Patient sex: F
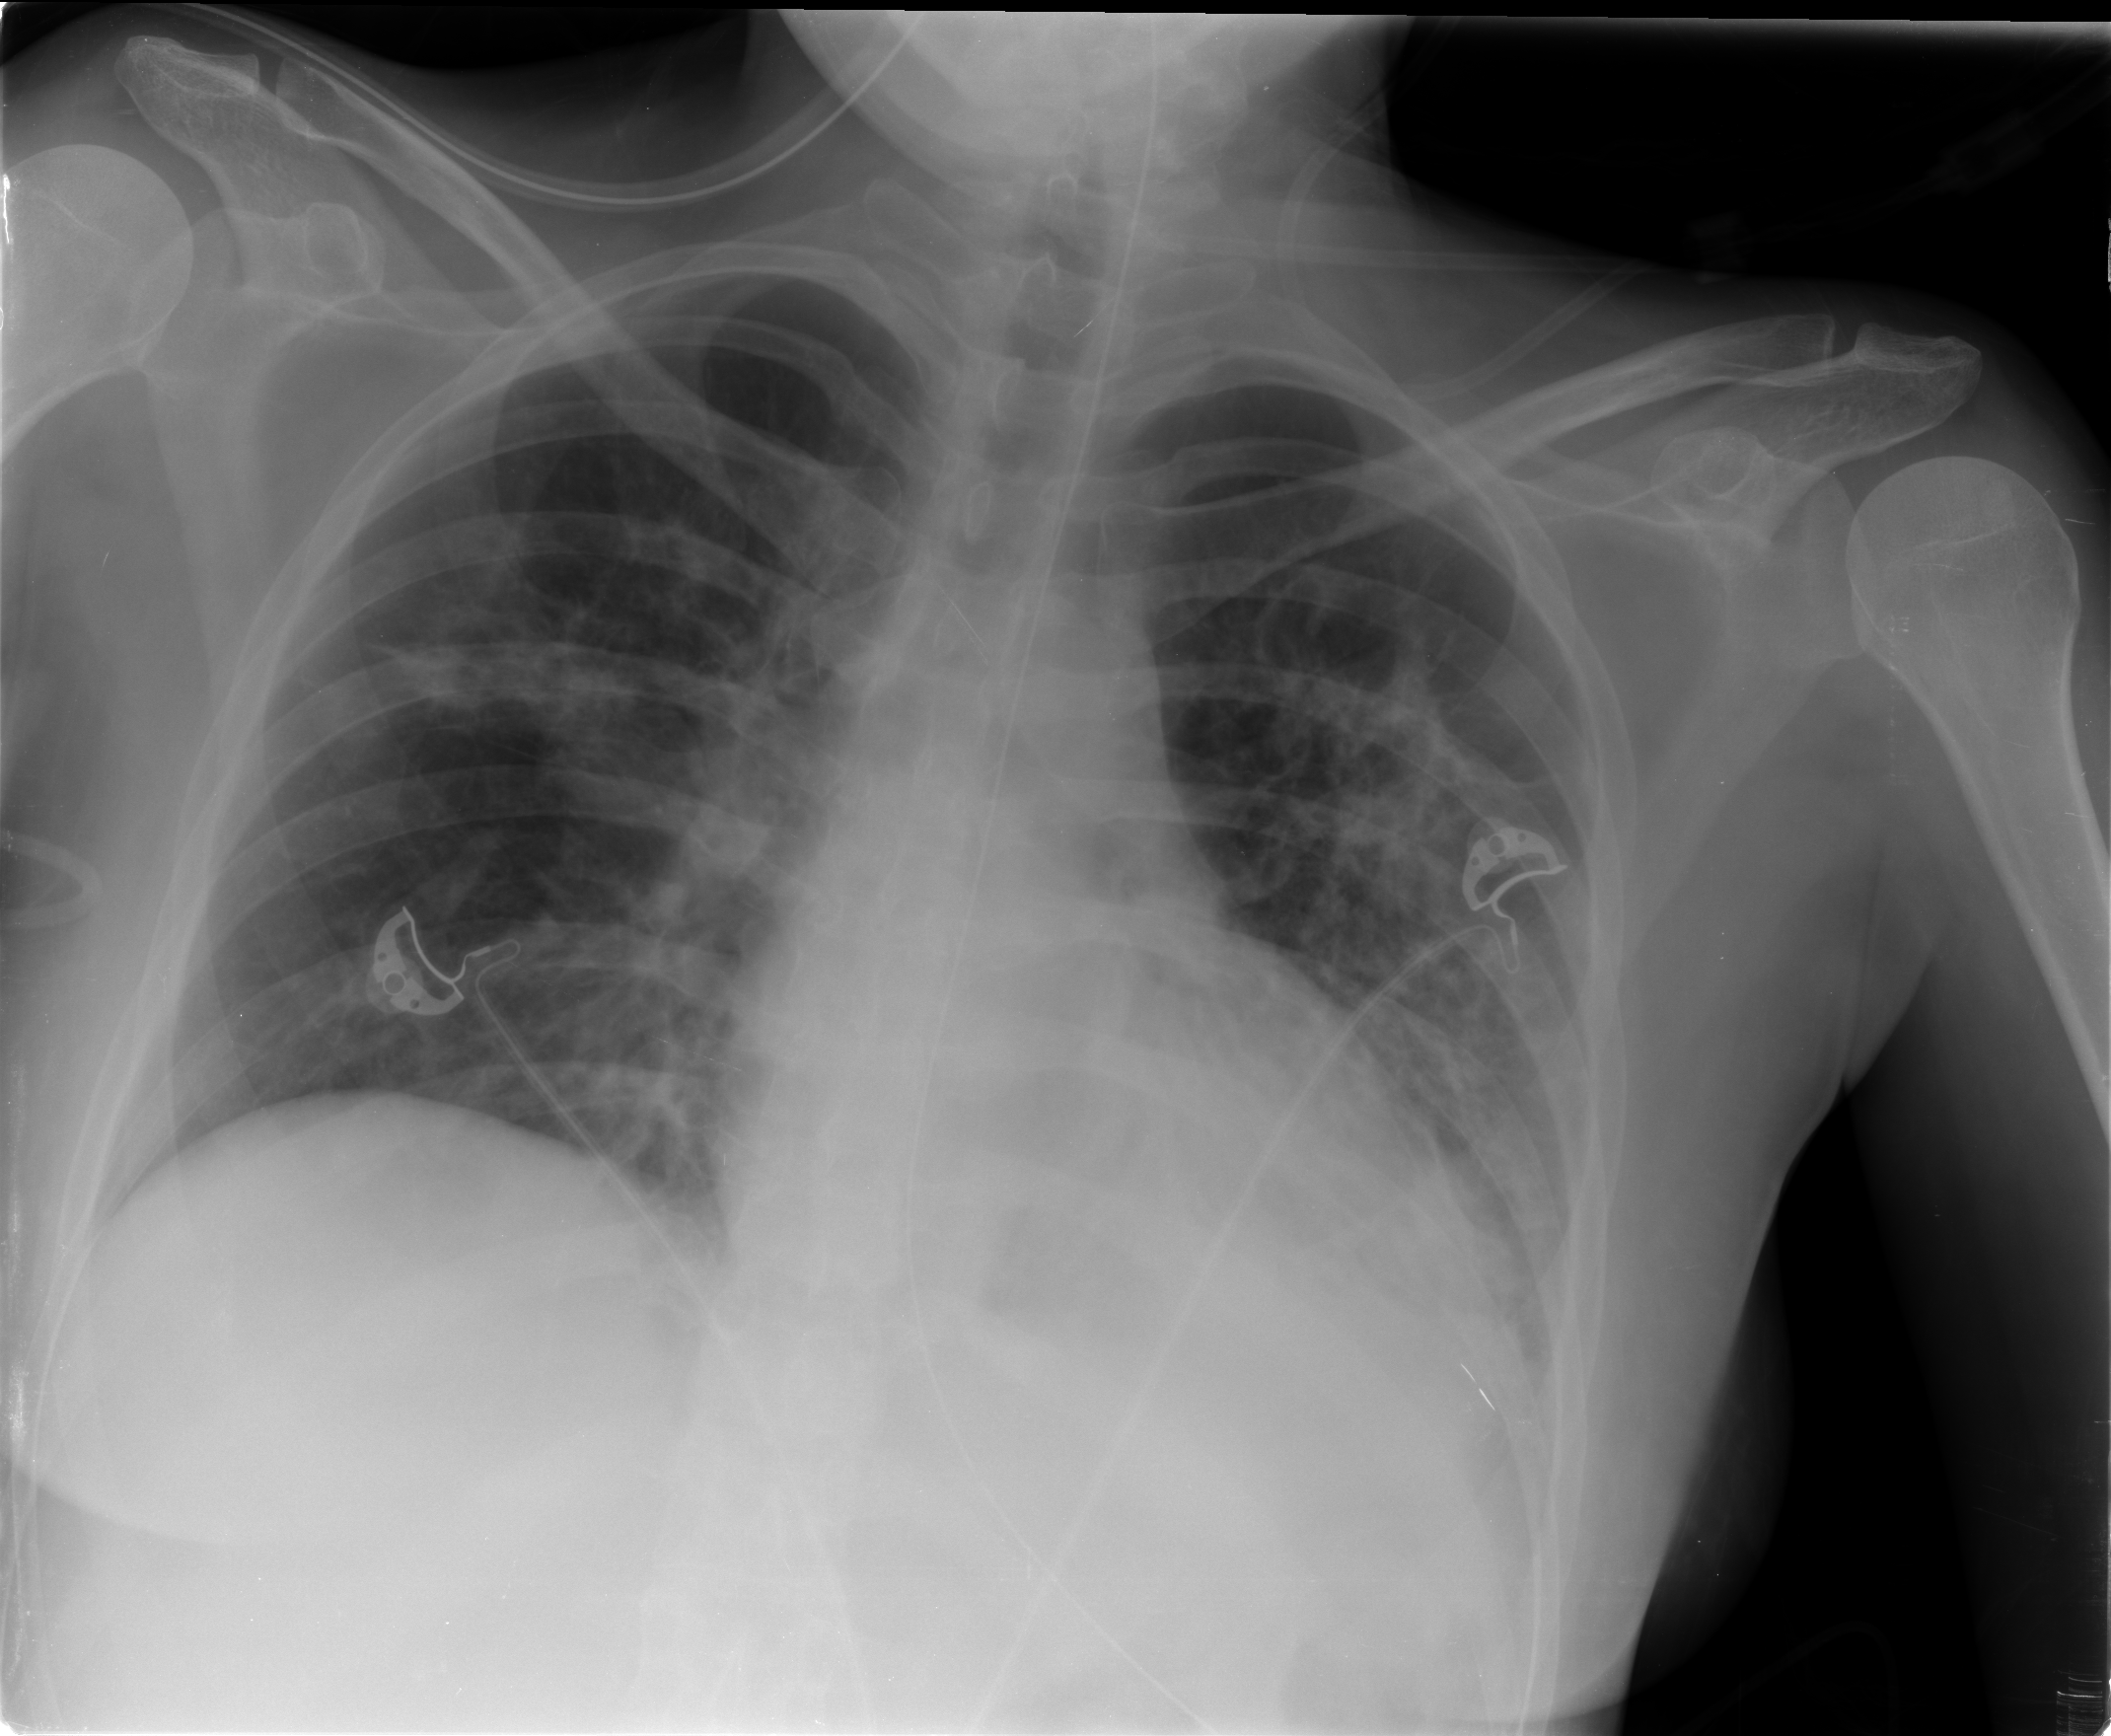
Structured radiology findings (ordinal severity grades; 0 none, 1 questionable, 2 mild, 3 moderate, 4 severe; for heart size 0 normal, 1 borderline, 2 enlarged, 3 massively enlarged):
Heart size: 2
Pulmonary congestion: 0
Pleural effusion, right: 0
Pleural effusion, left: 2
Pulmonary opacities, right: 2
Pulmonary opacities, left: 3
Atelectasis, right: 2
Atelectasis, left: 2